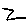
Label: zigzag